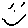
Label: smiley face